Question: ## Objective
I want the background color of my '<p>' (with the class of 'thumb-caption') to change when I hover over the parent container.
# Background
I have this <URL> that has a hover state on the parent and on the '<p>' but the '<p>' only changes color when you hover in it directly.

## HTML
'''
<div class="system-thumb">
<a href="https://www.google.com/search?btnG=1&pws=0&q=why+is+juan+so+awesome&gws_rd=ssl" target="_blank">
<p><img src="http://placehold.it/360x180"><p>
<h2>Product</h2>
<p class="thumb-caption">You should totally buy this product, yay!</p>
</a>
</div>
'''
## CSS
'''
.system-thumb {
margin: 0 auto;
max-width: 360px;
}
.system-thumb:hover {
outline: 1px dotted #00aba7;
}
.system-thumb .thumb-caption {
margin: 0;
padding: 10px 5px;
}
.system-thumb .thumb-caption:hover {
background-color: #00aba7;
color: #fff;
}
.system-thumb p img {
max-width: 100%;
}
'''
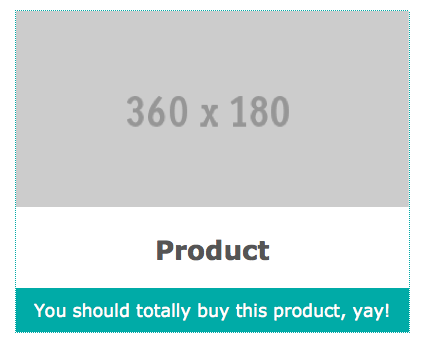
Answer: Before:
'''
.system-thumb .thumb-caption:hover {
background-color: #00aba7;
color: #fff;
}
'''
After:
'''
.system-thumb:hover .thumb-caption {
background-color: #00aba7;
color: #fff;
}
'''
You need to assign who's going to have the event. In this case, '<p>' will be affected only if its parent is hovered. So, you need to move the ':hover' element to the parent selector.